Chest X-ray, AP view. Patient: 30 years old, sex F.
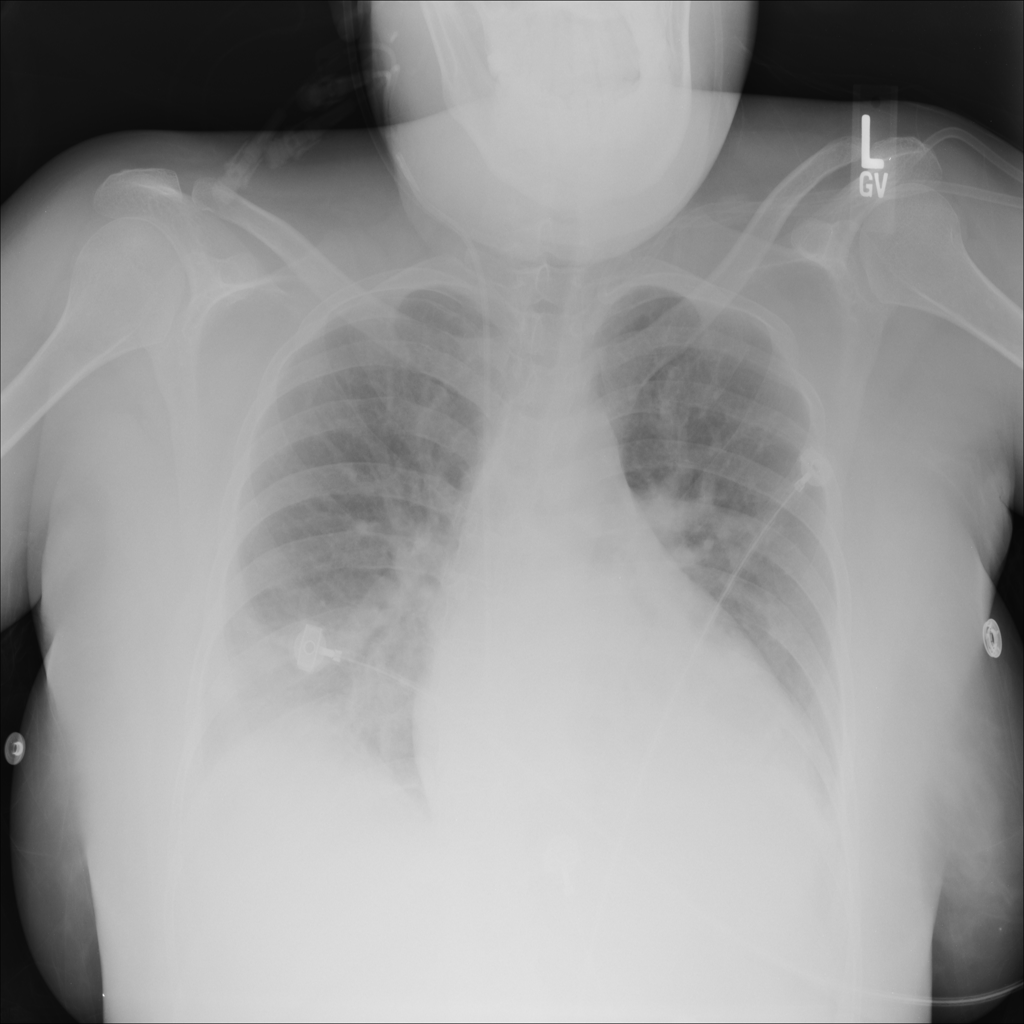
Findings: Cardiomegaly, Infiltration